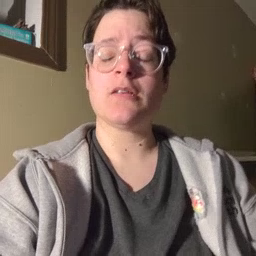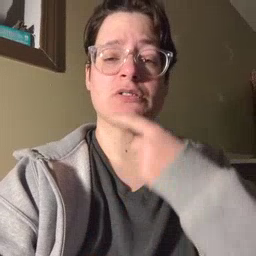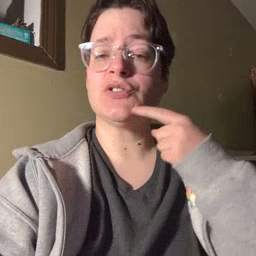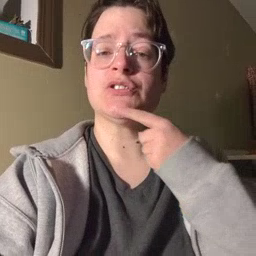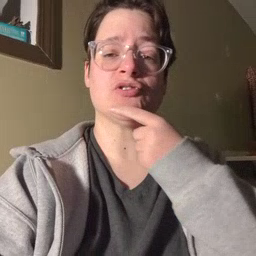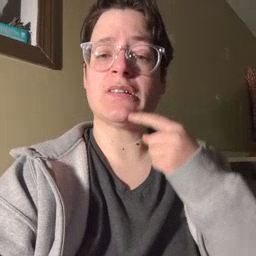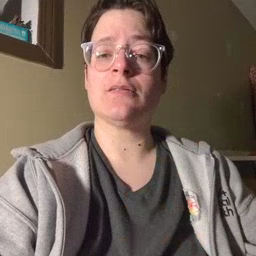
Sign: chin